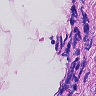
Metastatic tissue present: no